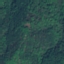
Land use / land cover class: Forest